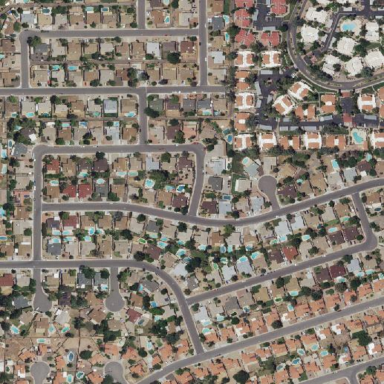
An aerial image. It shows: This residential area consists of single-family homes.